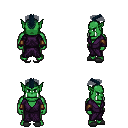
a pixel art fantasy rpg character, male body template, orc, green skin, purple robe, white pants, raven short mohawk hairstyle, cloth bracers, gray slippers, four views (front, back, left, right), 2x2 character sprite sheet, small pixel art, hard edges, no anti-aliasing